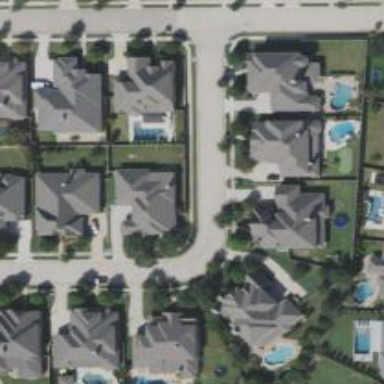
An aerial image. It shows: Neighborhood.